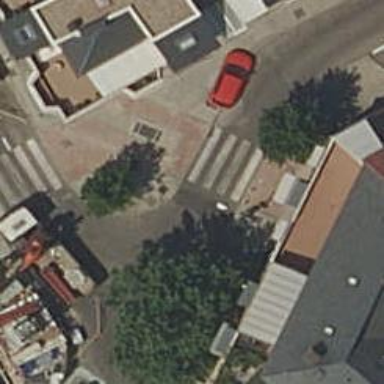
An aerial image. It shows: Uncontrolled zebra crossing on the road.